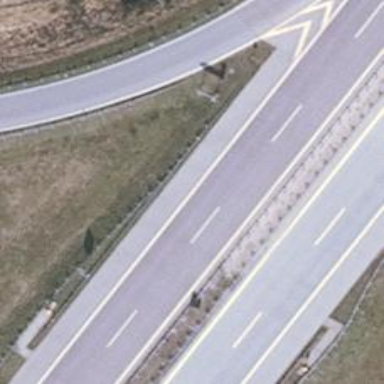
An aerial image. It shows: Asphalt motorway.